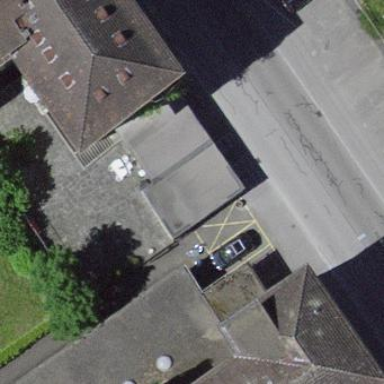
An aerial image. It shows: Service building.